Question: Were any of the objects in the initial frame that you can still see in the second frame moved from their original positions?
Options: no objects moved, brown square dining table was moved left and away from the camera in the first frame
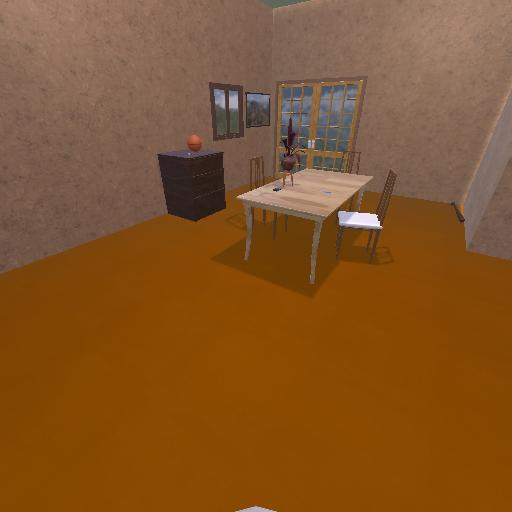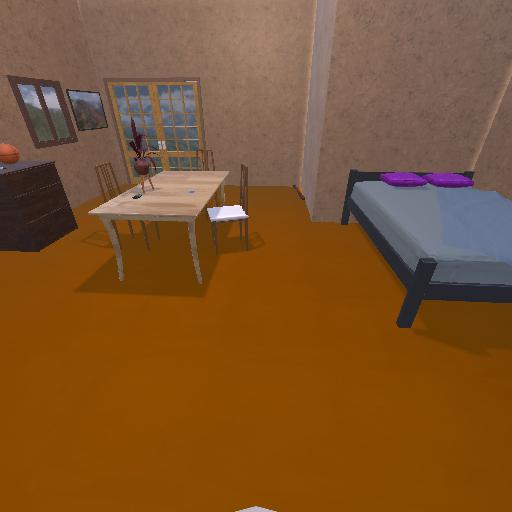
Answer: no objects moved